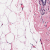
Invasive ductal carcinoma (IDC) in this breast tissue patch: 0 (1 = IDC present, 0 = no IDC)